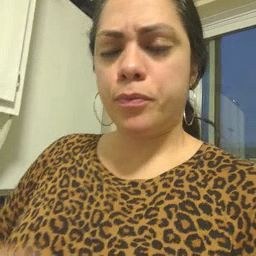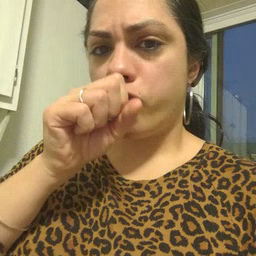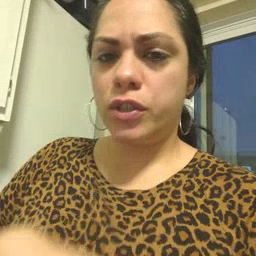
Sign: orange